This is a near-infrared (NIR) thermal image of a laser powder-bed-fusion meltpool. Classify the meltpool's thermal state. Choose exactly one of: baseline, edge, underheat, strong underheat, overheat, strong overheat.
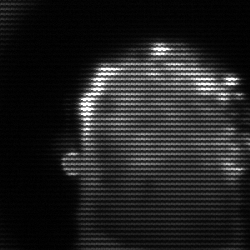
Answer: baseline